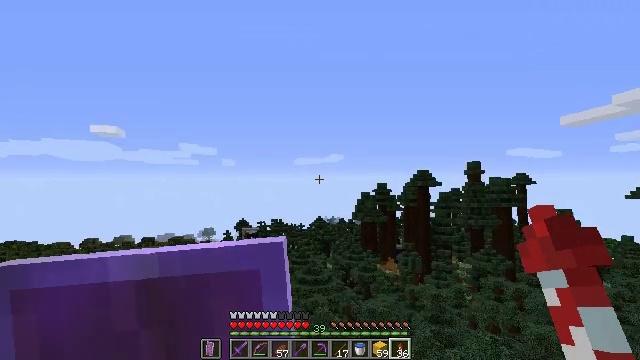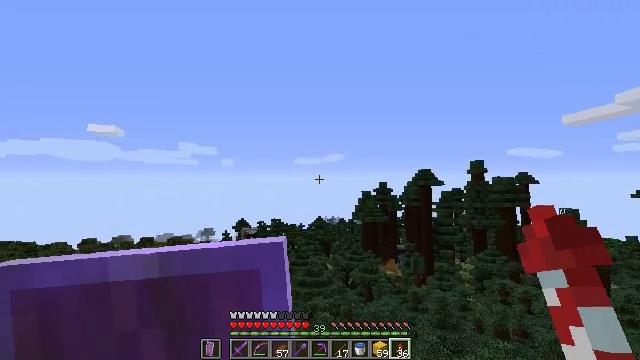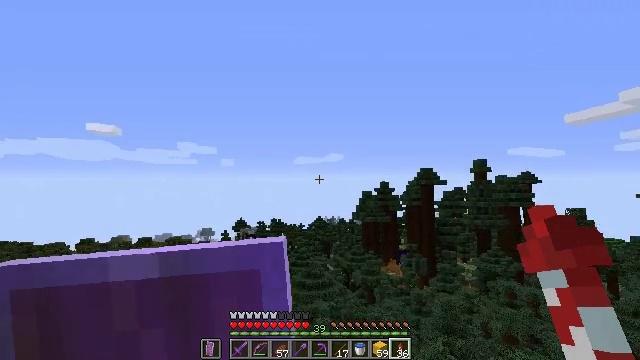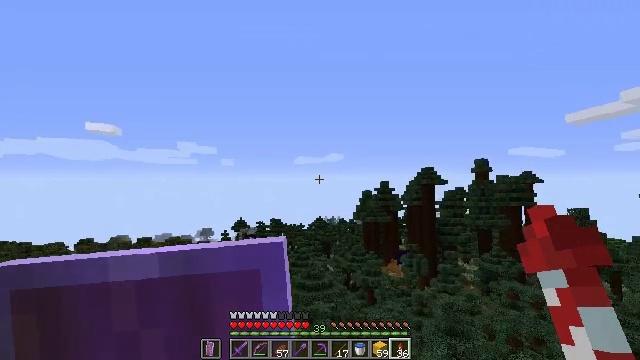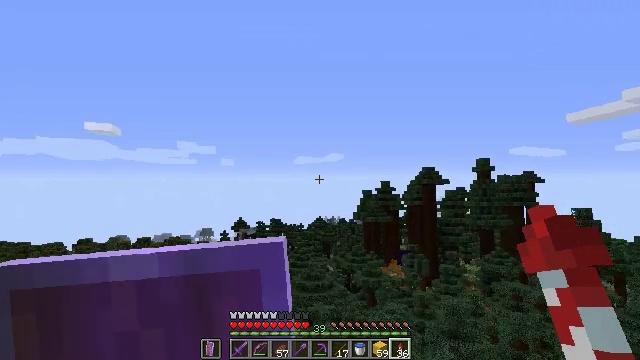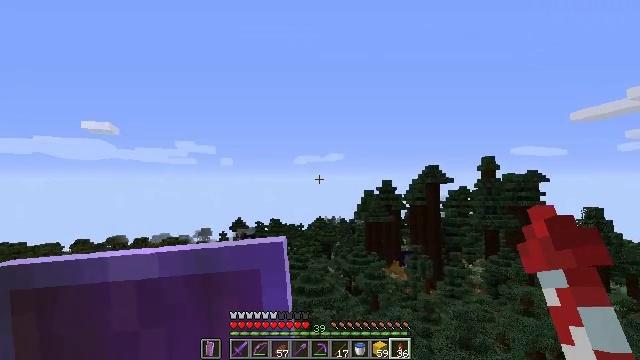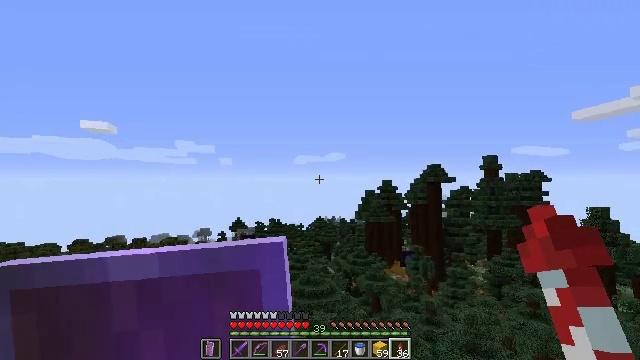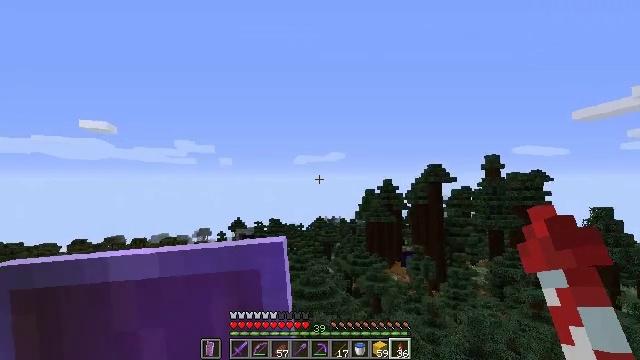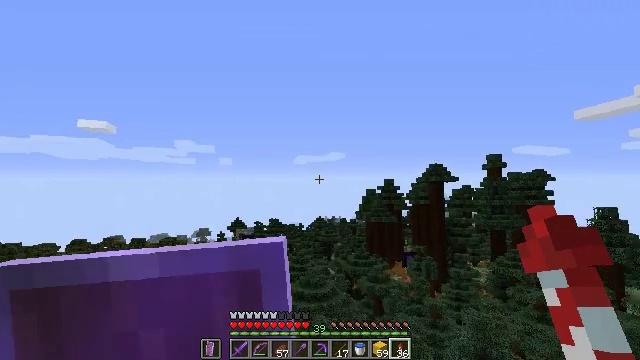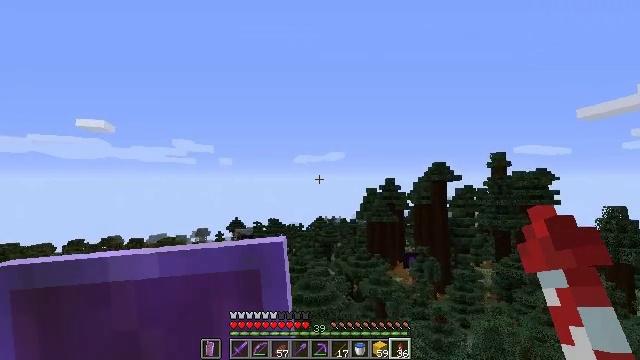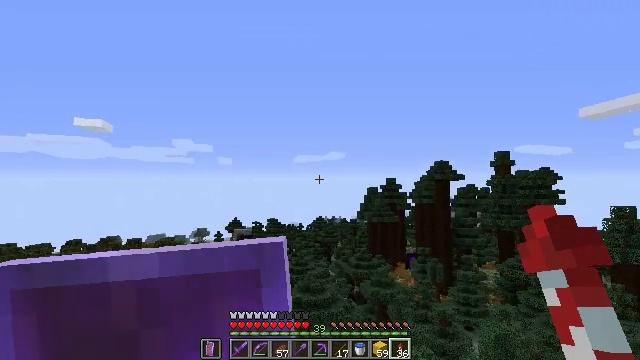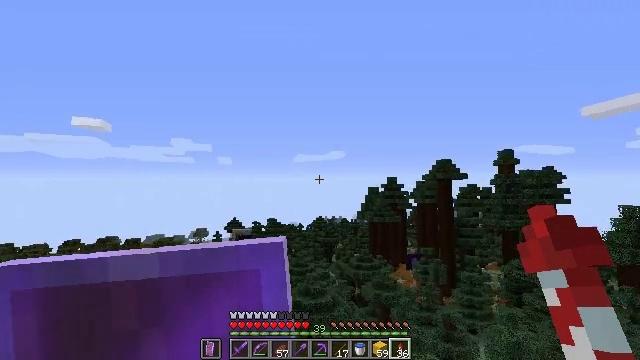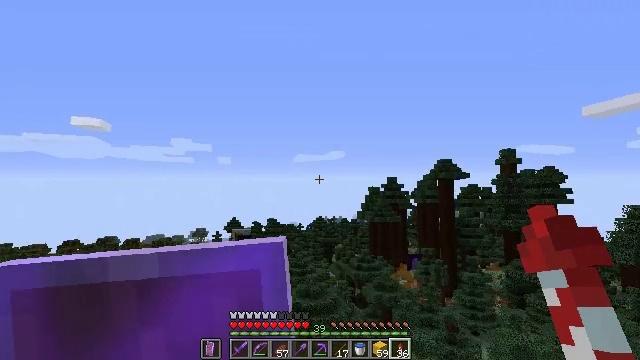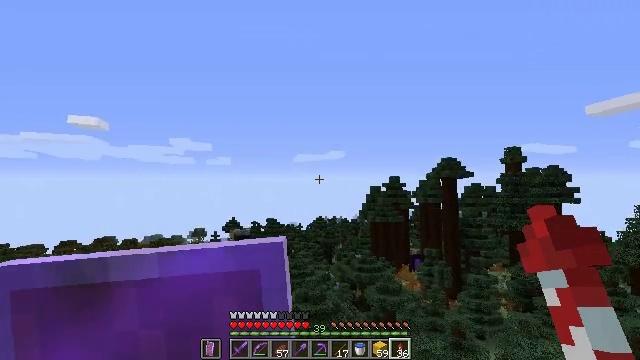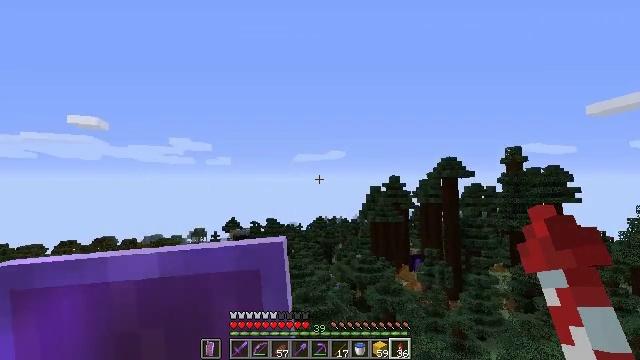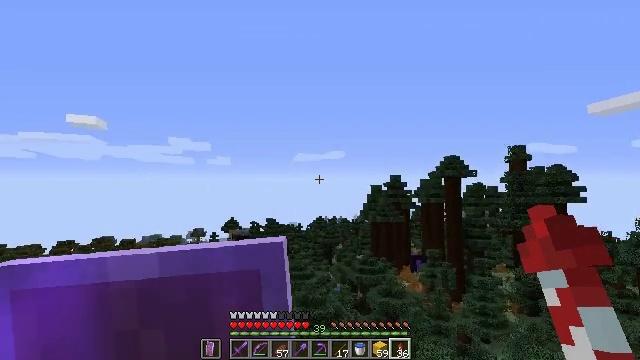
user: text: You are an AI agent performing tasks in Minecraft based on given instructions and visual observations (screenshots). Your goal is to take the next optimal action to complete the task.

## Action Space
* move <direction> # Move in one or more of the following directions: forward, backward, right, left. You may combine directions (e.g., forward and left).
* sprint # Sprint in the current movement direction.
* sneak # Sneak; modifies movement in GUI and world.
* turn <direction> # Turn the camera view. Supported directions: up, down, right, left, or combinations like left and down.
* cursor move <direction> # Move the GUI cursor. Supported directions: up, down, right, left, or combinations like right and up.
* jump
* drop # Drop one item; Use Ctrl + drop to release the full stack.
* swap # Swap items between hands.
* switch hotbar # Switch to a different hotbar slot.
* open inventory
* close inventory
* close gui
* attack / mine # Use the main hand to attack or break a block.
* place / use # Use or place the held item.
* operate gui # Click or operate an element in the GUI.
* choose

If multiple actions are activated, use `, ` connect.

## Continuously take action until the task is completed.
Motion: motion action
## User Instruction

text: craft item cyan carpet
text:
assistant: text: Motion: no_op
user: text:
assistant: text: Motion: no_op
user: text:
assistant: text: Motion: no_op
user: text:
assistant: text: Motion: no_op
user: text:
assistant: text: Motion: no_op
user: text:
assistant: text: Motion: no_op
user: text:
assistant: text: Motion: no_op
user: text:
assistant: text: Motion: no_op
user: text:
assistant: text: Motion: no_op
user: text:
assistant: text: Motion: no_op
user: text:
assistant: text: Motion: no_op
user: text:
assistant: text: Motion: no_op
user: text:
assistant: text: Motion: no_op
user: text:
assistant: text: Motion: no_op
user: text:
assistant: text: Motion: no_op
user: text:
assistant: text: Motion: no_op
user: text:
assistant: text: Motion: no_op
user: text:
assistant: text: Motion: no_op
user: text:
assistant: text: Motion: no_op
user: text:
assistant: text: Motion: turn right and down
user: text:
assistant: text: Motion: turn right and down
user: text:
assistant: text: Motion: turn right and down
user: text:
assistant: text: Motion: turn right and down
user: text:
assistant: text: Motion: no_op
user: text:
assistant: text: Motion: turn right and down
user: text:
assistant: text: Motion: turn down
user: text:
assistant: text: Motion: turn right and down
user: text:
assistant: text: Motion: turn right and down
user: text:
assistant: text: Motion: turn right and down
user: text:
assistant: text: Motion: turn right and down